Question: I'm trying to draw a legend in R that has three different point styles, all with two-digit pch values. I've escpated each value with a backslash, but R isn't reading that correctly and I can't figure out the correct syntax. Below is a toy example, along with the output graph. This syntax works fine with single-digit pch values. What's the secret for properly escaping two-digit pch values?
'''
y1 = 1:10
y2 = rep(5,10)
y3 = seq(3.5,4.4,.1)
x = 1:10
plot(x,y1, pch=19, lty=1, type="b", ylab="")
lines(x,y2, pch=15, lty=2, type="b", col="red")
lines(x,y3, pch=17, lty=3, type="b", col="blue")
legend(1,10,
c("Y1","Y2","Y3"),
lty=c(1,2,3),
pch=c("9
"),
col=c("black","red","blue"))
'''

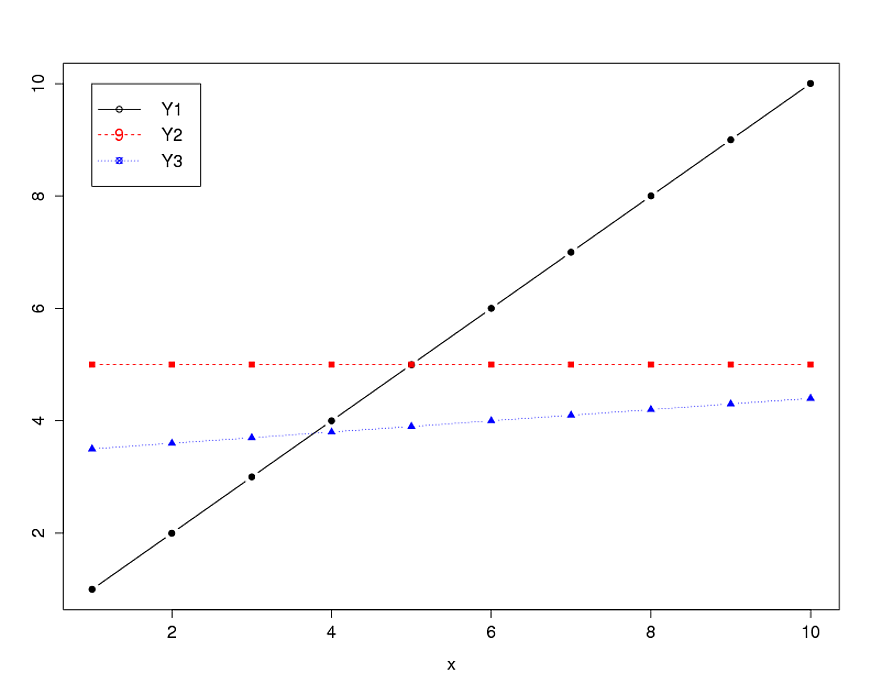
Answer: As Joran said in his comment, just do 'pch=c(19,15,17)'.